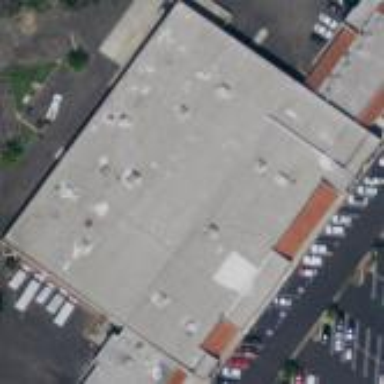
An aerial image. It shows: Building.